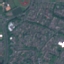
Land use / land cover: Residential